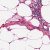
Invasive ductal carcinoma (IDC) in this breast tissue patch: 0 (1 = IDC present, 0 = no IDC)